Question: Count the number of objects in the diagram.
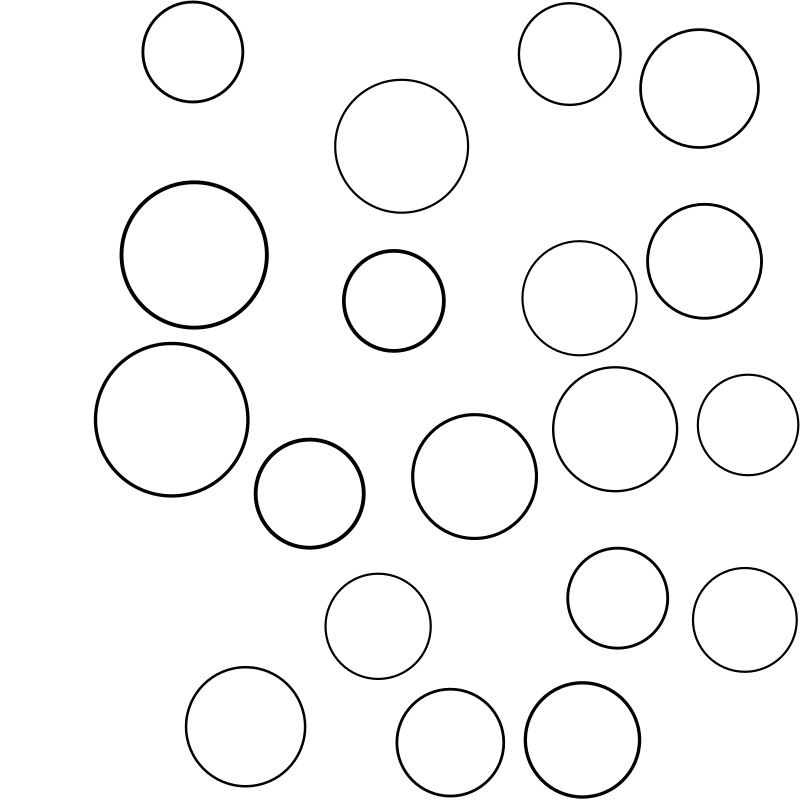
Answer: 19